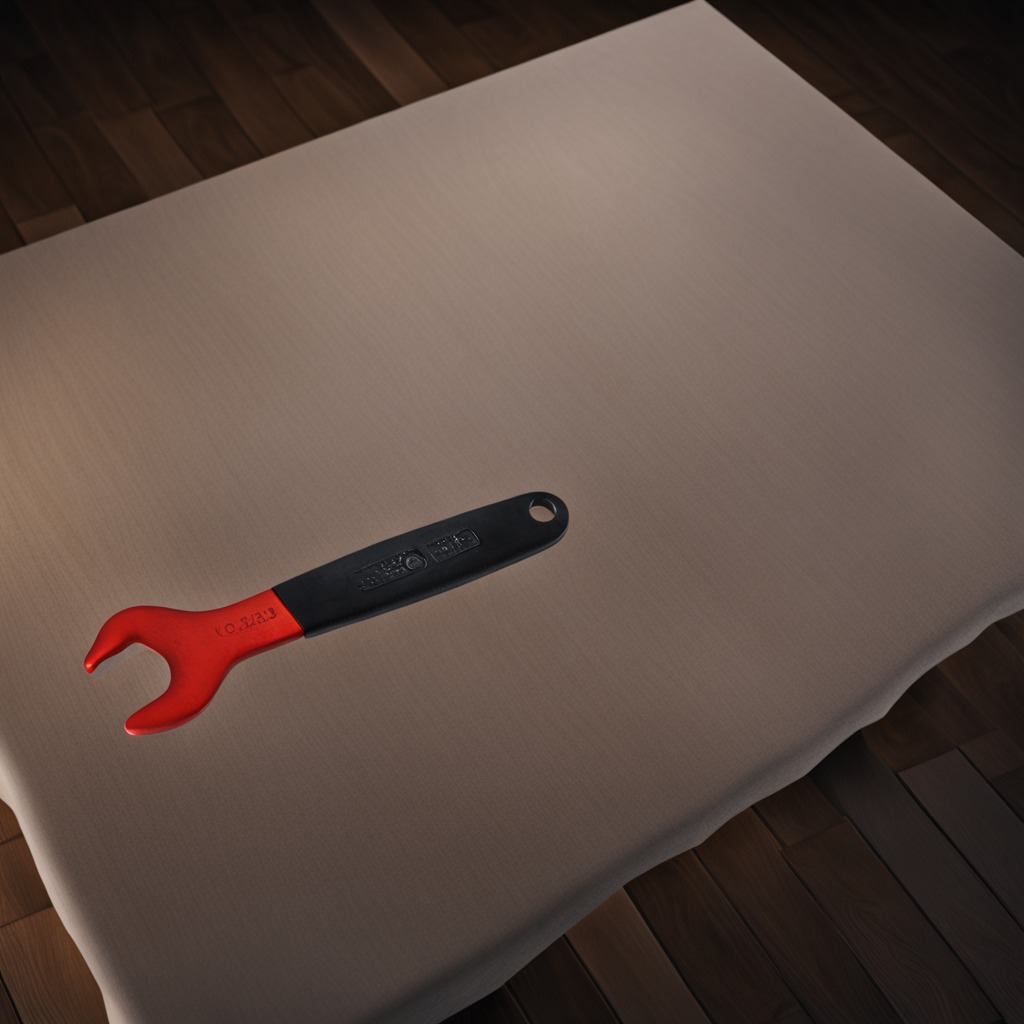
A wrench lying on a wooden table inside a workshop at night